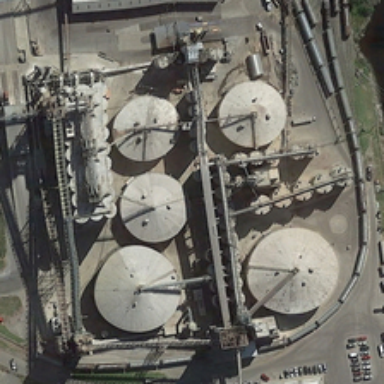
There are several trains, railways, buildings, road and many cars .